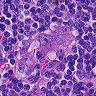
Metastatic tissue present: yes